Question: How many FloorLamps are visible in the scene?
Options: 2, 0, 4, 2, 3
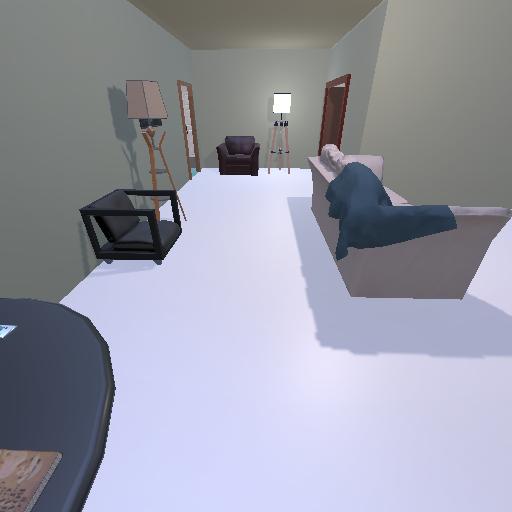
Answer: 2